Aerial crown-view tile of a tropical tree (Barro Colorado Island, Panama), acquired 20241112:
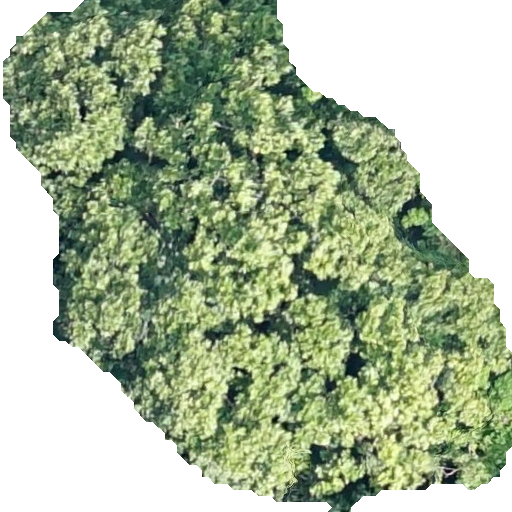
Species: Anacardium excelsum
GBIF accepted scientific name: Anacardium excelsum
Crown area: 275.526 m²